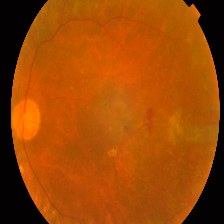
Diabetic retinopathy grade: Proliferative DR